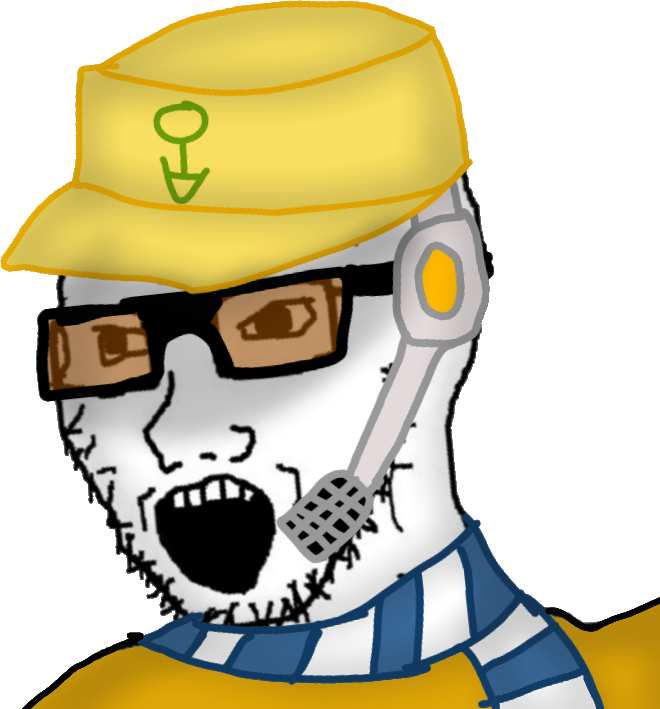
Label: 5_Soyjak